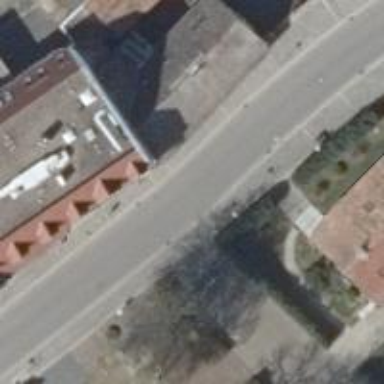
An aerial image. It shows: Residential road with asphalt surface. Sidewalk is present on the left side.